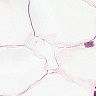
Metastatic tissue present: no